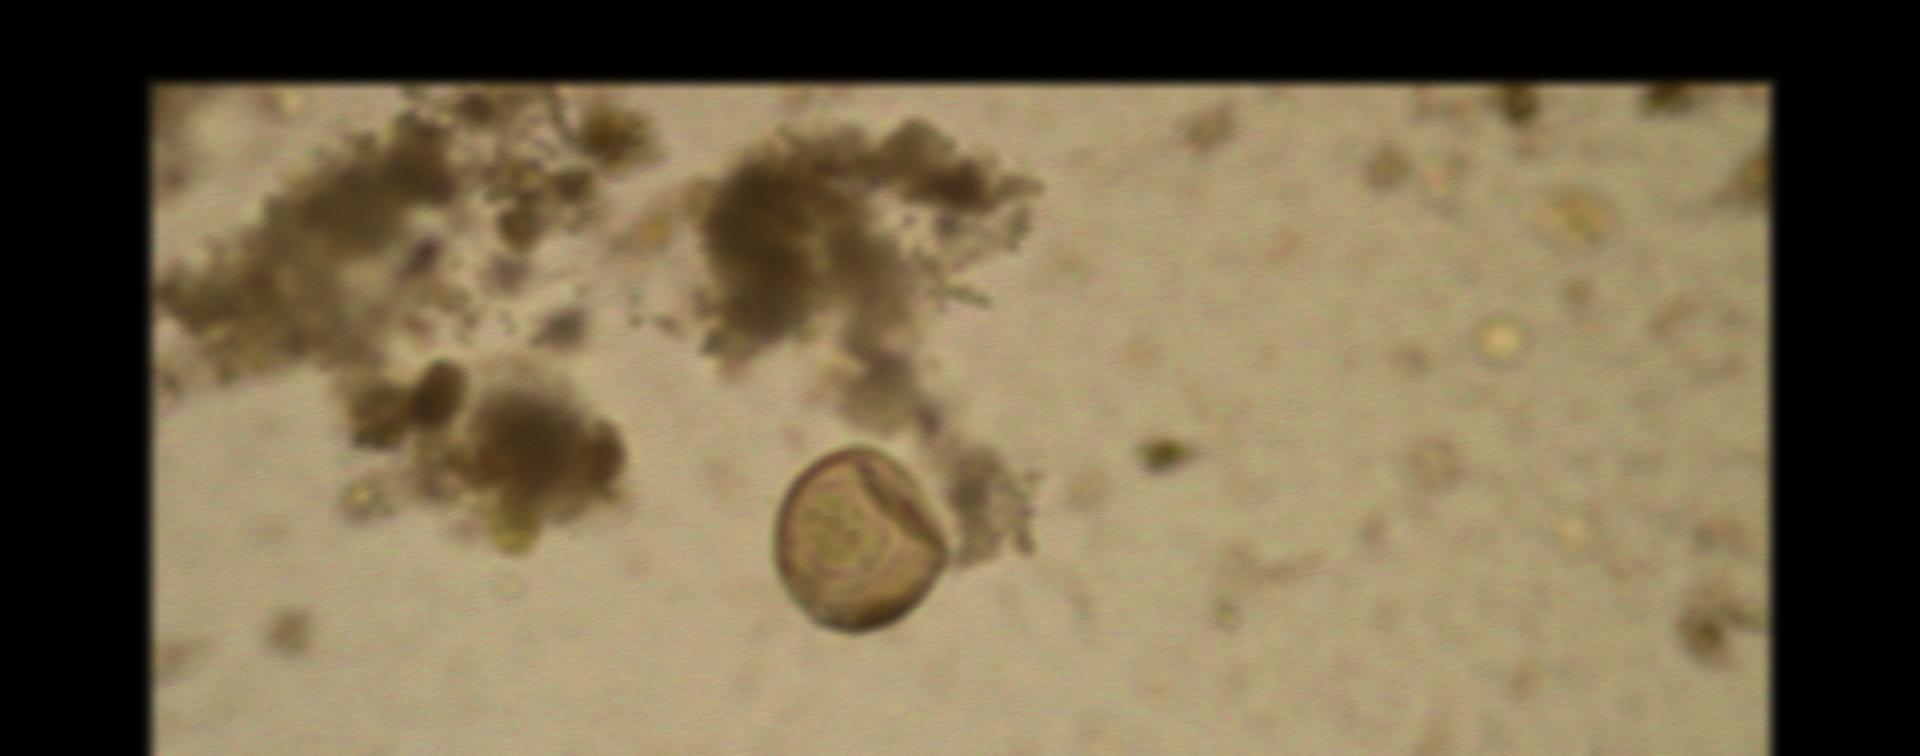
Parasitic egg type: Hymenolepis diminuta